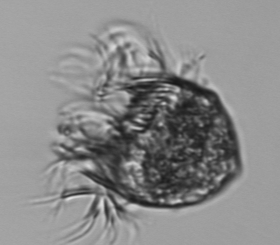
Label: Pelagostrobilidium